Question: I was trying to extract railway tickets data for internal use.
Total data looks like <URL>.
I have extracted every '<td>' content with 'preg_match_all' condition but I cannot extract coach position as seen in this screenshot
I have tried code like below :
'''
<?php
$result='tables code over here which you can find in pastebin link';
preg_match_all('/<TD class="table_border_both"><b>(.*)<\/b><\/TD>/s',$result,$matches);
var_dump($matches);
?>
'''
I get rubbish output like:
1.
2.
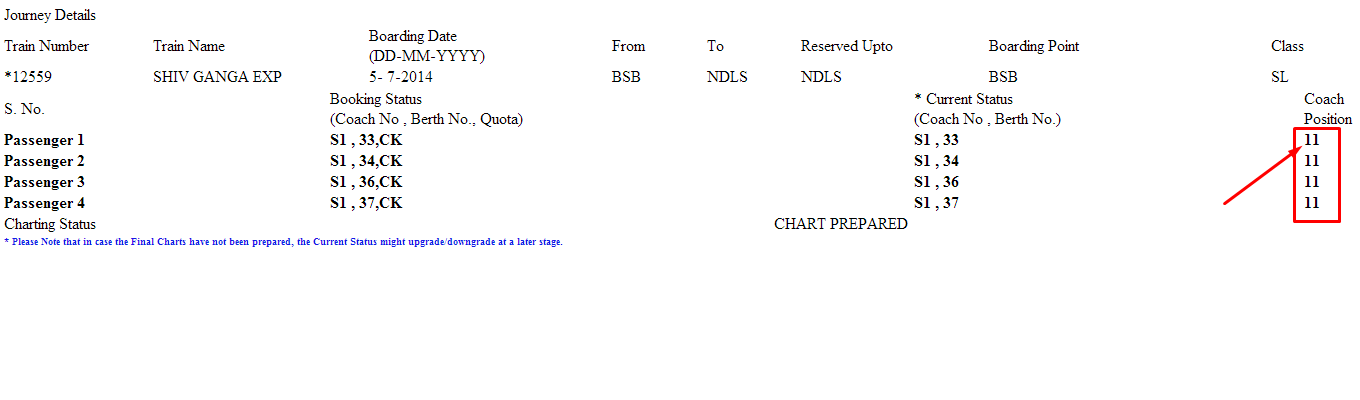
Answer: you can use the following regular Expression:
'''
$re = "/<TD class="table_border_both"><b>([0-9][0-9])
<\/b><\/TD>/";
$str = "<table width="100%" border="0" cellpadding="0" cellspacing="1" class="table_border">
<tr>
<td colspan="9" class="heading_table_top">Journey Details</td>
</tr>
<TR class="heading_table">
<td width="11%">Train Number</Td>
<td width="16%">Train Name</td>
<td width="18%">Boarding Date <br>(DD-MM-YYYY)</td>
<td width="7%">From</Td>
<td width="7%">To</Td>
<td width="14%">Reserved Upto</Td>
<td width="21%">Boarding Point</Td>
<td width="6%">Class</Td>
</TR>
<TR>
<TD class="table_border_both">*12559</TD>
<TD class="table_border_both">SHIV GANGA EXP </TD>
<TD class="table_border_both"> 5- 7-2014</TD>
<TD class="table_border_both">BSB </TD>
<TD class="table_border_both">NDLS</TD>
<TD class="table_border_both">NDLS</TD>
<TD class="table_border_both">BSB </TD>
<TD class="table_border_both"> SL</TD>
</TR>
</table>
<TABLE width="100%" border="0" cellpadding="0" cellspacing="1" class="table_border" id="center_table" >
<TR>
<td width="25%" class="heading_table_top">S. No.</td>
<td width="45%" class="heading_table_top">Booking Status <br /> (Coach No , Berth No., Quota)</td>
<td width="30%" class="heading_table_top">* Current Status <br />(Coach No , Berth No.)</td>
<td width="30%" class="heading_table_top">Coach Position</td>
</TR>
<TR>
<TD class="table_border_both"><B>Passenger 1</B></TD>
<TD class="table_border_both"><B>S1 , 33,CK </B></TD>
<TD class="table_border_both"><B>S1 , 33</B></TD>
<TD class="table_border_both"><b>11
</b></TD>
</TR>
<TR>
<TD class="table_border_both"><B>Passenger 2</B></TD>
<TD class="table_border_both"><B>S1 , 34,CK </B></TD>
<TD class="table_border_both"><B>S1 , 34</B></TD>
<TD class="table_border_both"><b>11
</b></TD>
</TR>
<TR>
<TD class="table_border_both"><B>Passenger 3</B></TD>
<TD class="table_border_both"><B>S1 , 36,CK </B></TD>
<TD class="table_border_both"><B>S1 , 36</B></TD>
<TD class="table_border_both"><b>11
</b></TD>
</TR>
<TR>
<TD class="table_border_both"><B>Passenger 4</B></TD>
<TD class="table_border_both"><B>S1 , 37,CK </B></TD>
<TD class="table_border_both"><B>S1 , 37</B></TD>
<TD class="table_border_both"><b>11
</b></TD>
</TR>
<TR>
<td class="heading_table_top">Charting Status</td>
<TD colspan="3" align="middle" valign="middle" class="table_border_both"> CHART PREPARED </TD>
</TR>
<TR>
<td colspan="4"><font color="#1219e8" size="1"><b> * Please Note that in case the Final Charts have not been prepared, the Current Status might upgrade/downgrade at a later stage.</font></b></Td>
</TR>
</table>";
preg_match_all($re, $str, $matches);
'''
Most useful website for regex: <URL>